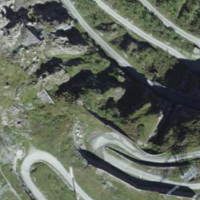
EUNIS habitat code: 26
Species observed at this site:
Chamaenerion dodonaei